Question: I want to disable the option that allows users to select the different name fields(columns) available during a sharepoint library creation. I want the users to create a new column instead of chosing among the default available name columns. Is it possible to inject a script that disables these functions? or any other work arounds?
The document library is created from a custom library template. These name fields should be disabled only for libraries created from this particular template.

This is a Sharepoint 2010 app.
In general how to disable a default column option?
Any help appreciated, Thanks!
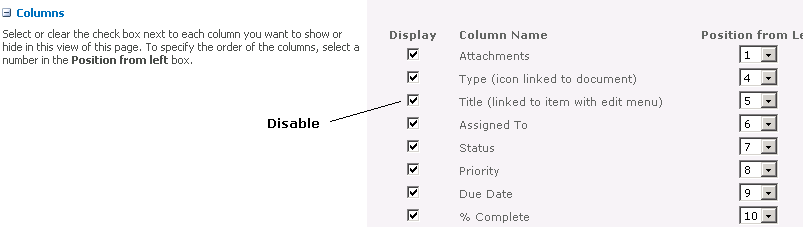
Answer: Just in case some one is looking for an answer, am posting this
The URL is the absolute URL from httpContext
'''
if (url.Contains(@"/_layouts/ViewEdit.aspx"))
{
sb.AppendLine("Name Field script injection");
using (SPSite site = new SPSite(url))
{
sb.AppendLine("Site URL : " + site.Url);
using (SPWeb web = site.OpenWeb("/"))
{
sb.AppendLine("Web URL : " + web.Url);
string[] urls = url.Split('/');
sb.AppendLine("List Name:" + urls[urls.Length - 3]);
SPDocumentLibrary library = web.Lists[urls[urls.Length - 3]] as SPDocumentLibrary;
SPContentType contentType = library.ContentTypes["Document_Content_type"];
if (contentType != null)
{
sb.AppendLine("Content Type Name:" + contentType.Name);
InjectNameColumnScript();
sb.AppendLine("Name Column Script has been injected");
}
}
}
}
'''
The script does something like this inside documet.getReady function
'''
$(document).ready(function() {
$("#check box_ID").closest("td").parent().attr("style","display:none;");
});
'''